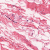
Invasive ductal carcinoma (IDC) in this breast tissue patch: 0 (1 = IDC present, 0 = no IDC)